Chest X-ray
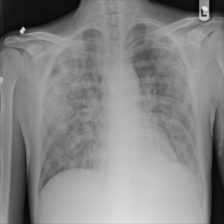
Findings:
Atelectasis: negative
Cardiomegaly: negative
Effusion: negative
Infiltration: negative
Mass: negative
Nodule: negative
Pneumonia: negative
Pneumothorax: negative
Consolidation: positive
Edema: negative
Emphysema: negative
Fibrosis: negative
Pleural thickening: negative
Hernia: negative